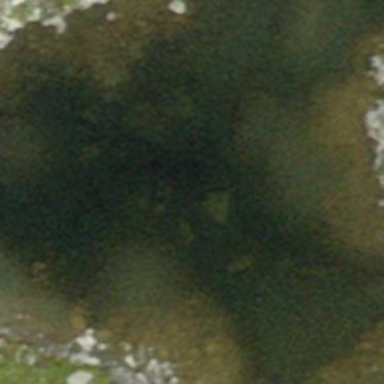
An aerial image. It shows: Lake with natural water.